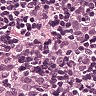
Metastatic tissue present: yes